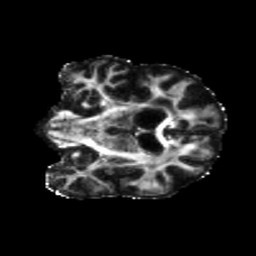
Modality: FA
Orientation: coronal
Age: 60
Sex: female
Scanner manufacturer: siemens
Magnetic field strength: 3 T
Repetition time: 5.25 s
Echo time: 0.08 s